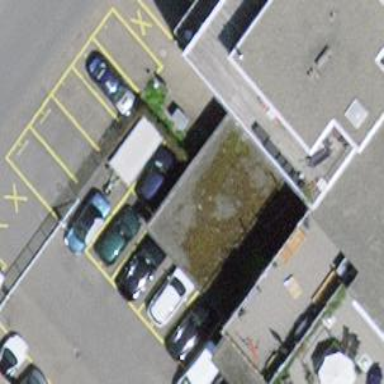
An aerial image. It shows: Parking area.